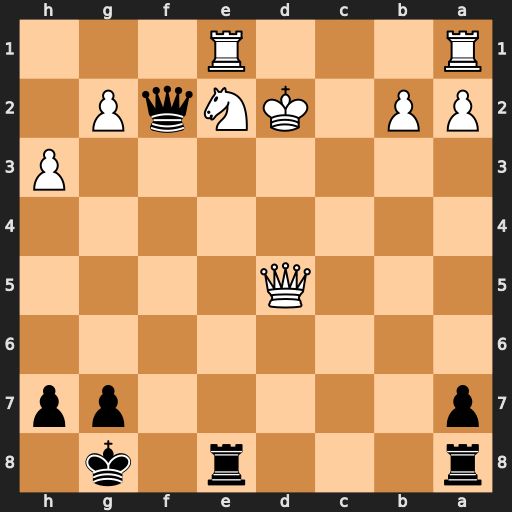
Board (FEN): r3r1k1/p5pp/8/3Q4/8/7P/PP1KNqP1/R3R3
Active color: b
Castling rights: -
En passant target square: -
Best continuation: Kh8